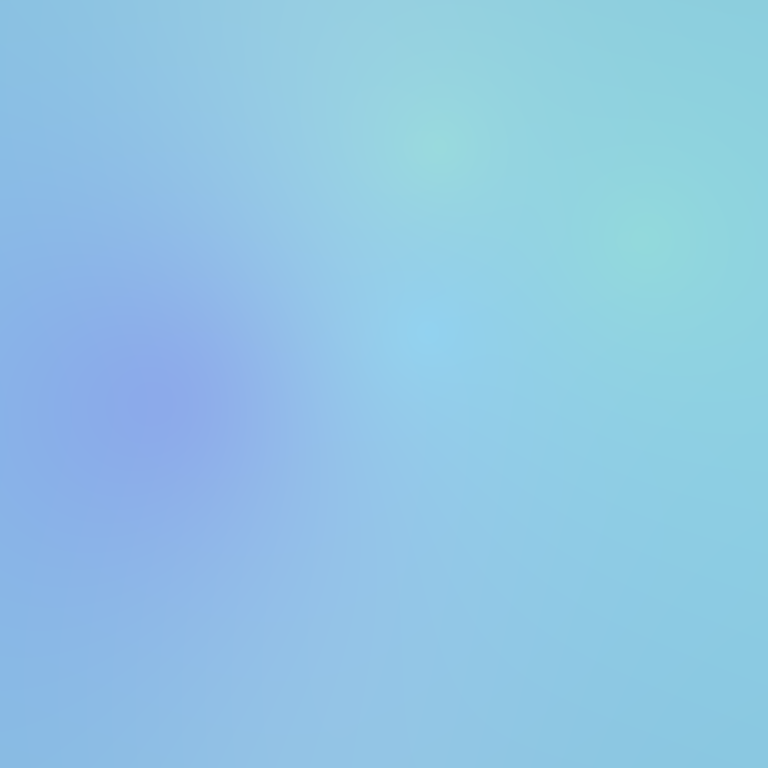
Abstract light effect, smooth gradient from soft blue to light teal, calm atmosphere, diffuse glow, no room, no furniture, no objects.